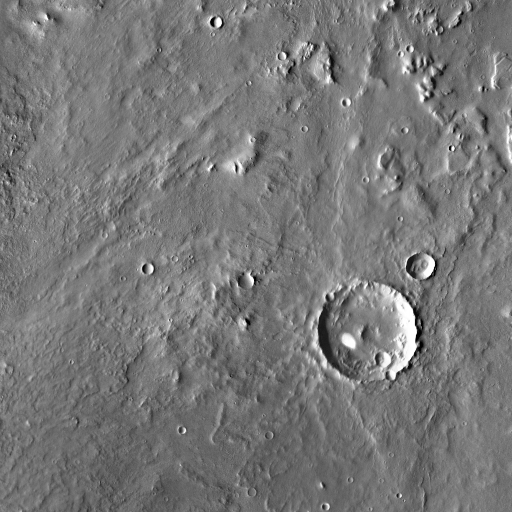
Crater classes present: Background, Other, Secondary